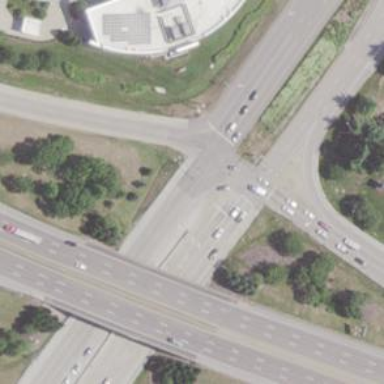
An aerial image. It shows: Primary link road with asphalt surface.